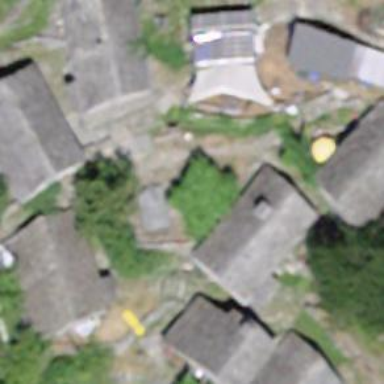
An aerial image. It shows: Simple and straightforward house.